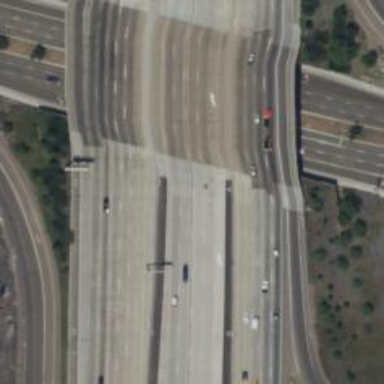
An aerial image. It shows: Bridge over motorway.